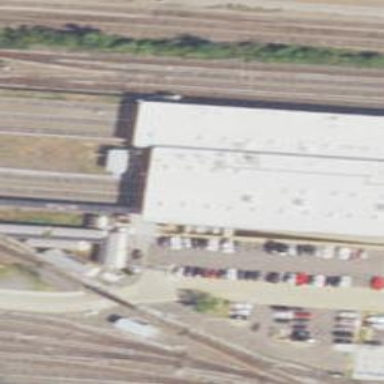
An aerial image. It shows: Building passage tunnel in yard with electrified rail service.